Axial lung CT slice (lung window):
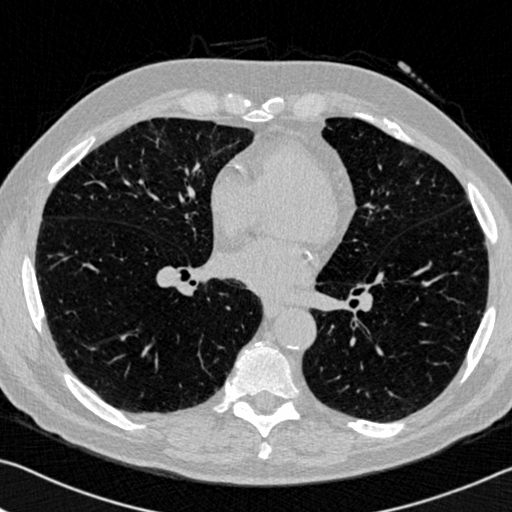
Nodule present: no